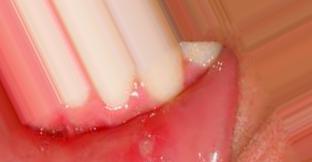
Condition: Mouth Ulcer